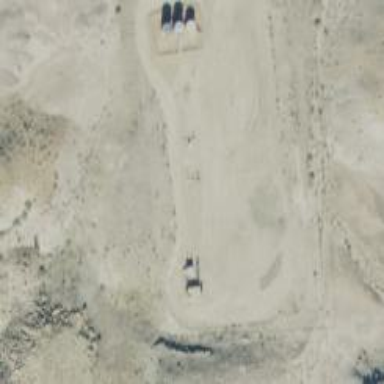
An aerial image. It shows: Petroleum well.